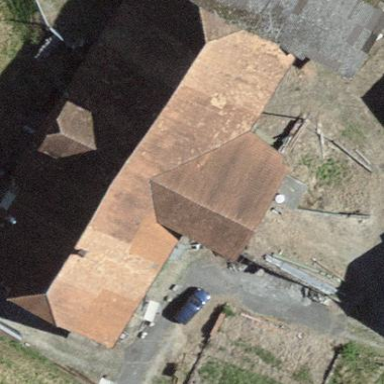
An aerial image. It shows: Farm building.